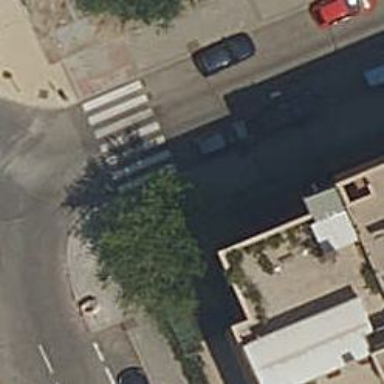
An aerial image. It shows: Sidewalk along the footway.